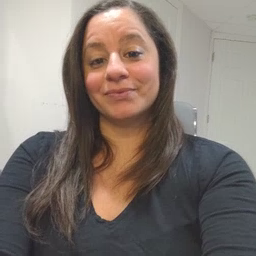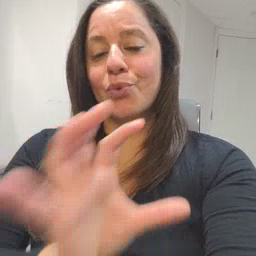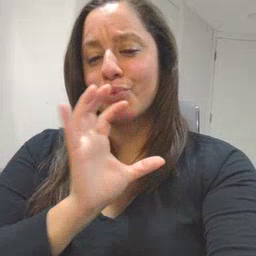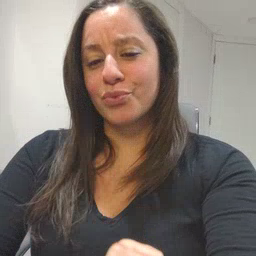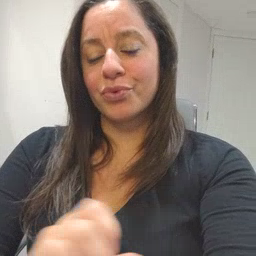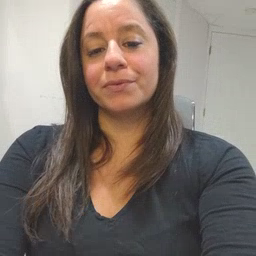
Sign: old